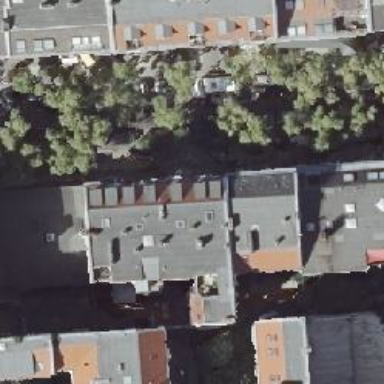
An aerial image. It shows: Unique quadruple saltbox-shaped roof outlines building with multiple apartments.